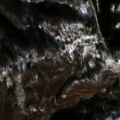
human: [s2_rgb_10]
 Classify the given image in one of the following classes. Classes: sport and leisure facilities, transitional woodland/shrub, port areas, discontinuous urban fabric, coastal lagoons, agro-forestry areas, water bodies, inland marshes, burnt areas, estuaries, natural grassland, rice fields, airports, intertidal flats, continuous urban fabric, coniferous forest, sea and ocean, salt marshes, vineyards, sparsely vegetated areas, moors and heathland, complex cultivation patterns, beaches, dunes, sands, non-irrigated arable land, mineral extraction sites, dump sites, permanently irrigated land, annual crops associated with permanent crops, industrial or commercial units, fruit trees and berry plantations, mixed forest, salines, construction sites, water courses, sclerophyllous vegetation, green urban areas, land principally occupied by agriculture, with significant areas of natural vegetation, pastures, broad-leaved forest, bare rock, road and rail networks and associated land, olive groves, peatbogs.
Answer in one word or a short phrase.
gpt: broad-leaved forest, coniferous forest, transitional woodland/shrub